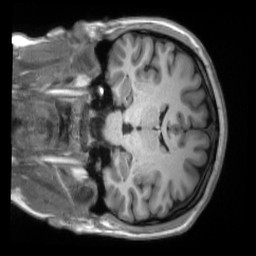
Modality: T1w
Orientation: coronal
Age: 26
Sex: female
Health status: ill
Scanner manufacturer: siemens
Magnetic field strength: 3 T
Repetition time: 2.2 s
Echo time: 0.00157 s